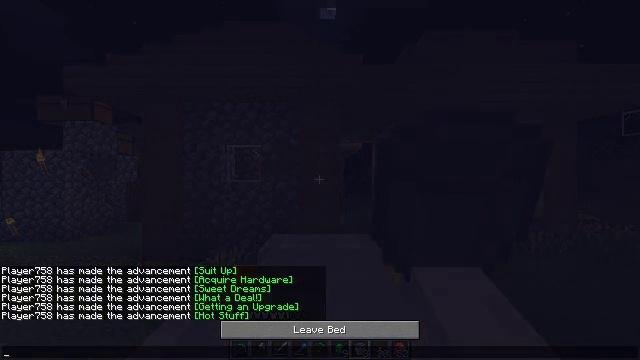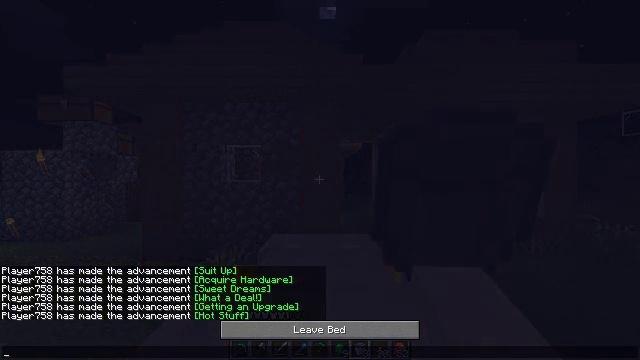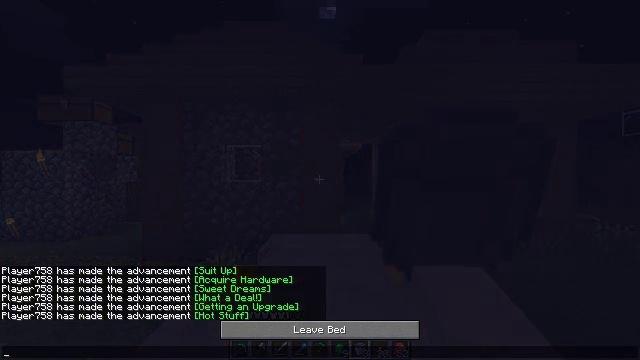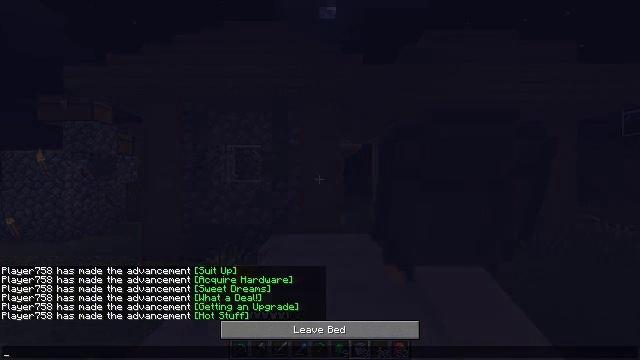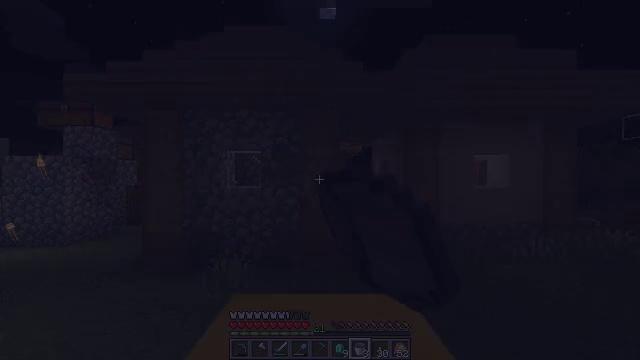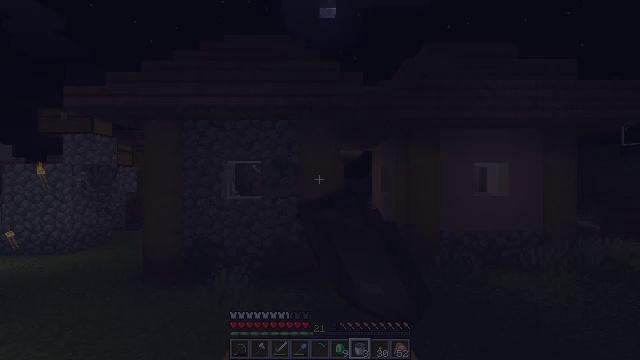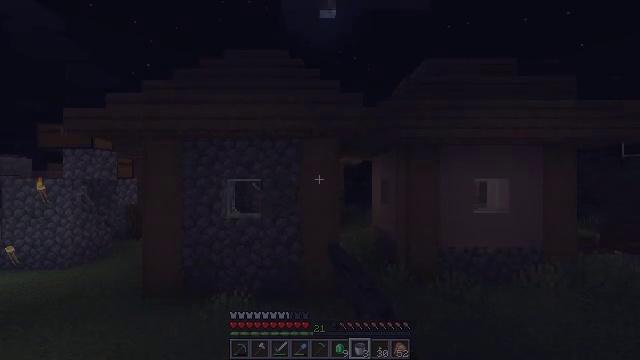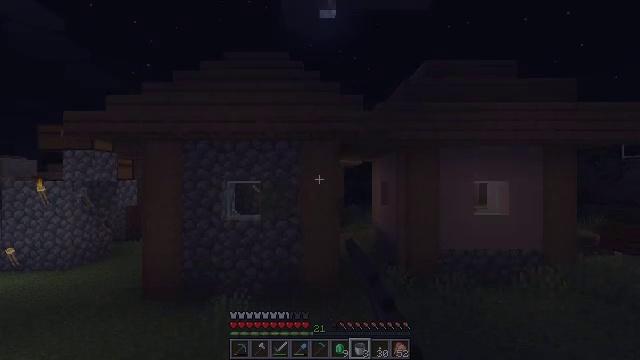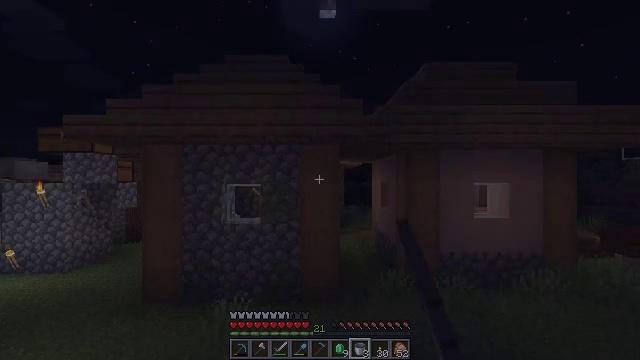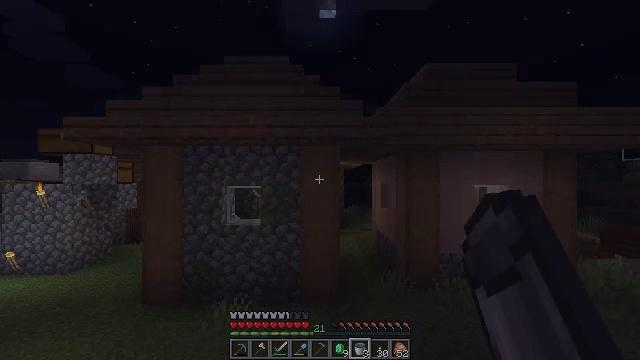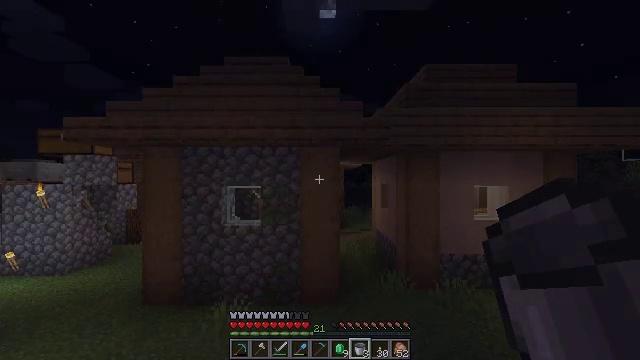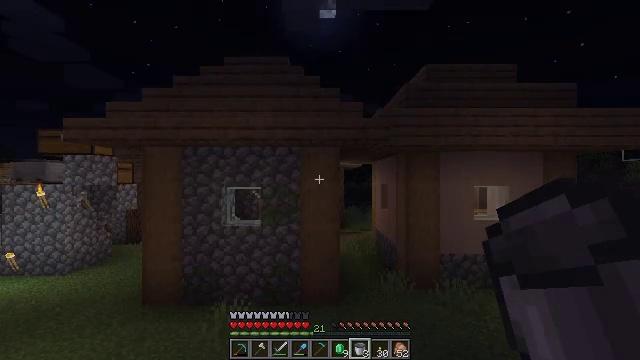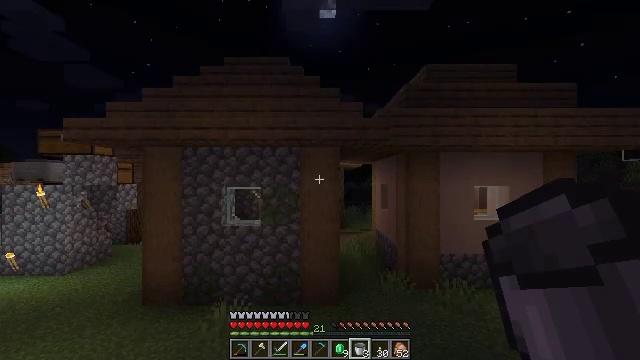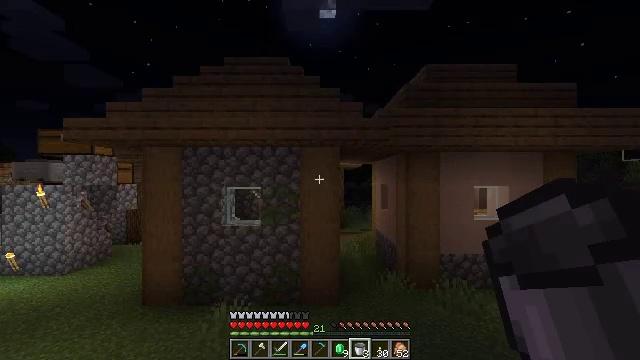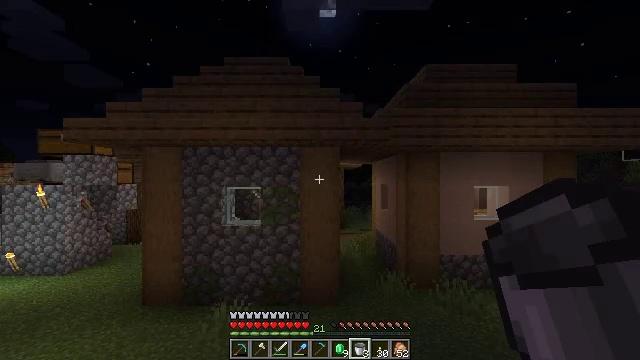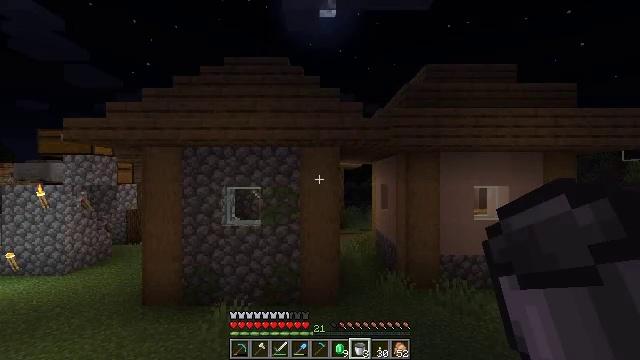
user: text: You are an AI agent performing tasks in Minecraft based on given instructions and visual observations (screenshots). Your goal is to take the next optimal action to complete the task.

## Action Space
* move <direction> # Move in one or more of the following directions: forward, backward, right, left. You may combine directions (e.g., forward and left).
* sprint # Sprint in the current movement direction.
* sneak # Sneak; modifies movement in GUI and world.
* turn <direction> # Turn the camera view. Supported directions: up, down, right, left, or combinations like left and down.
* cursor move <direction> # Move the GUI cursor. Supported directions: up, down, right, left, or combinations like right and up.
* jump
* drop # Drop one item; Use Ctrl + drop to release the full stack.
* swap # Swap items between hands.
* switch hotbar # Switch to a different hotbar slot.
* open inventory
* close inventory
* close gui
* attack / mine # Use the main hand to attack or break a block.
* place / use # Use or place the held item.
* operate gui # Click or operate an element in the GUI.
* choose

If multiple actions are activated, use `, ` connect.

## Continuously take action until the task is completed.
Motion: motion action
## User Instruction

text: Create gold nugget from gold ingot.
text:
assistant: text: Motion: no_op
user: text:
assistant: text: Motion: no_op
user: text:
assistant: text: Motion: no_op
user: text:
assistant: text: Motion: no_op
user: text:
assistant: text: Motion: no_op
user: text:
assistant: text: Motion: no_op
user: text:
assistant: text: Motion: no_op
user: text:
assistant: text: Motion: no_op
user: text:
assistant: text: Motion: no_op
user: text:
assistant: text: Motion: no_op
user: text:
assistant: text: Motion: no_op
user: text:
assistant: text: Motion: no_op
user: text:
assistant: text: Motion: no_op
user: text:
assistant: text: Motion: no_op
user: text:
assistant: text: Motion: no_op
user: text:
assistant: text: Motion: no_op
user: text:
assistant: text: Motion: no_op
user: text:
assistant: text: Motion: no_op
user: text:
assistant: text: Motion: no_op
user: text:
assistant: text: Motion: no_op
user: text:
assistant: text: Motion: no_op
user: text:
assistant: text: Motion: no_op
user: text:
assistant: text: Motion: no_op
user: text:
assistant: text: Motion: no_op
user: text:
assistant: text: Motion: no_op
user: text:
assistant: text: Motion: no_op
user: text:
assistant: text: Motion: no_op
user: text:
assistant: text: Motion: no_op
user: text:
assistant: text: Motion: no_op
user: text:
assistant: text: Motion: no_op